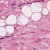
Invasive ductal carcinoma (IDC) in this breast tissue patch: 0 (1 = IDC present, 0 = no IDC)